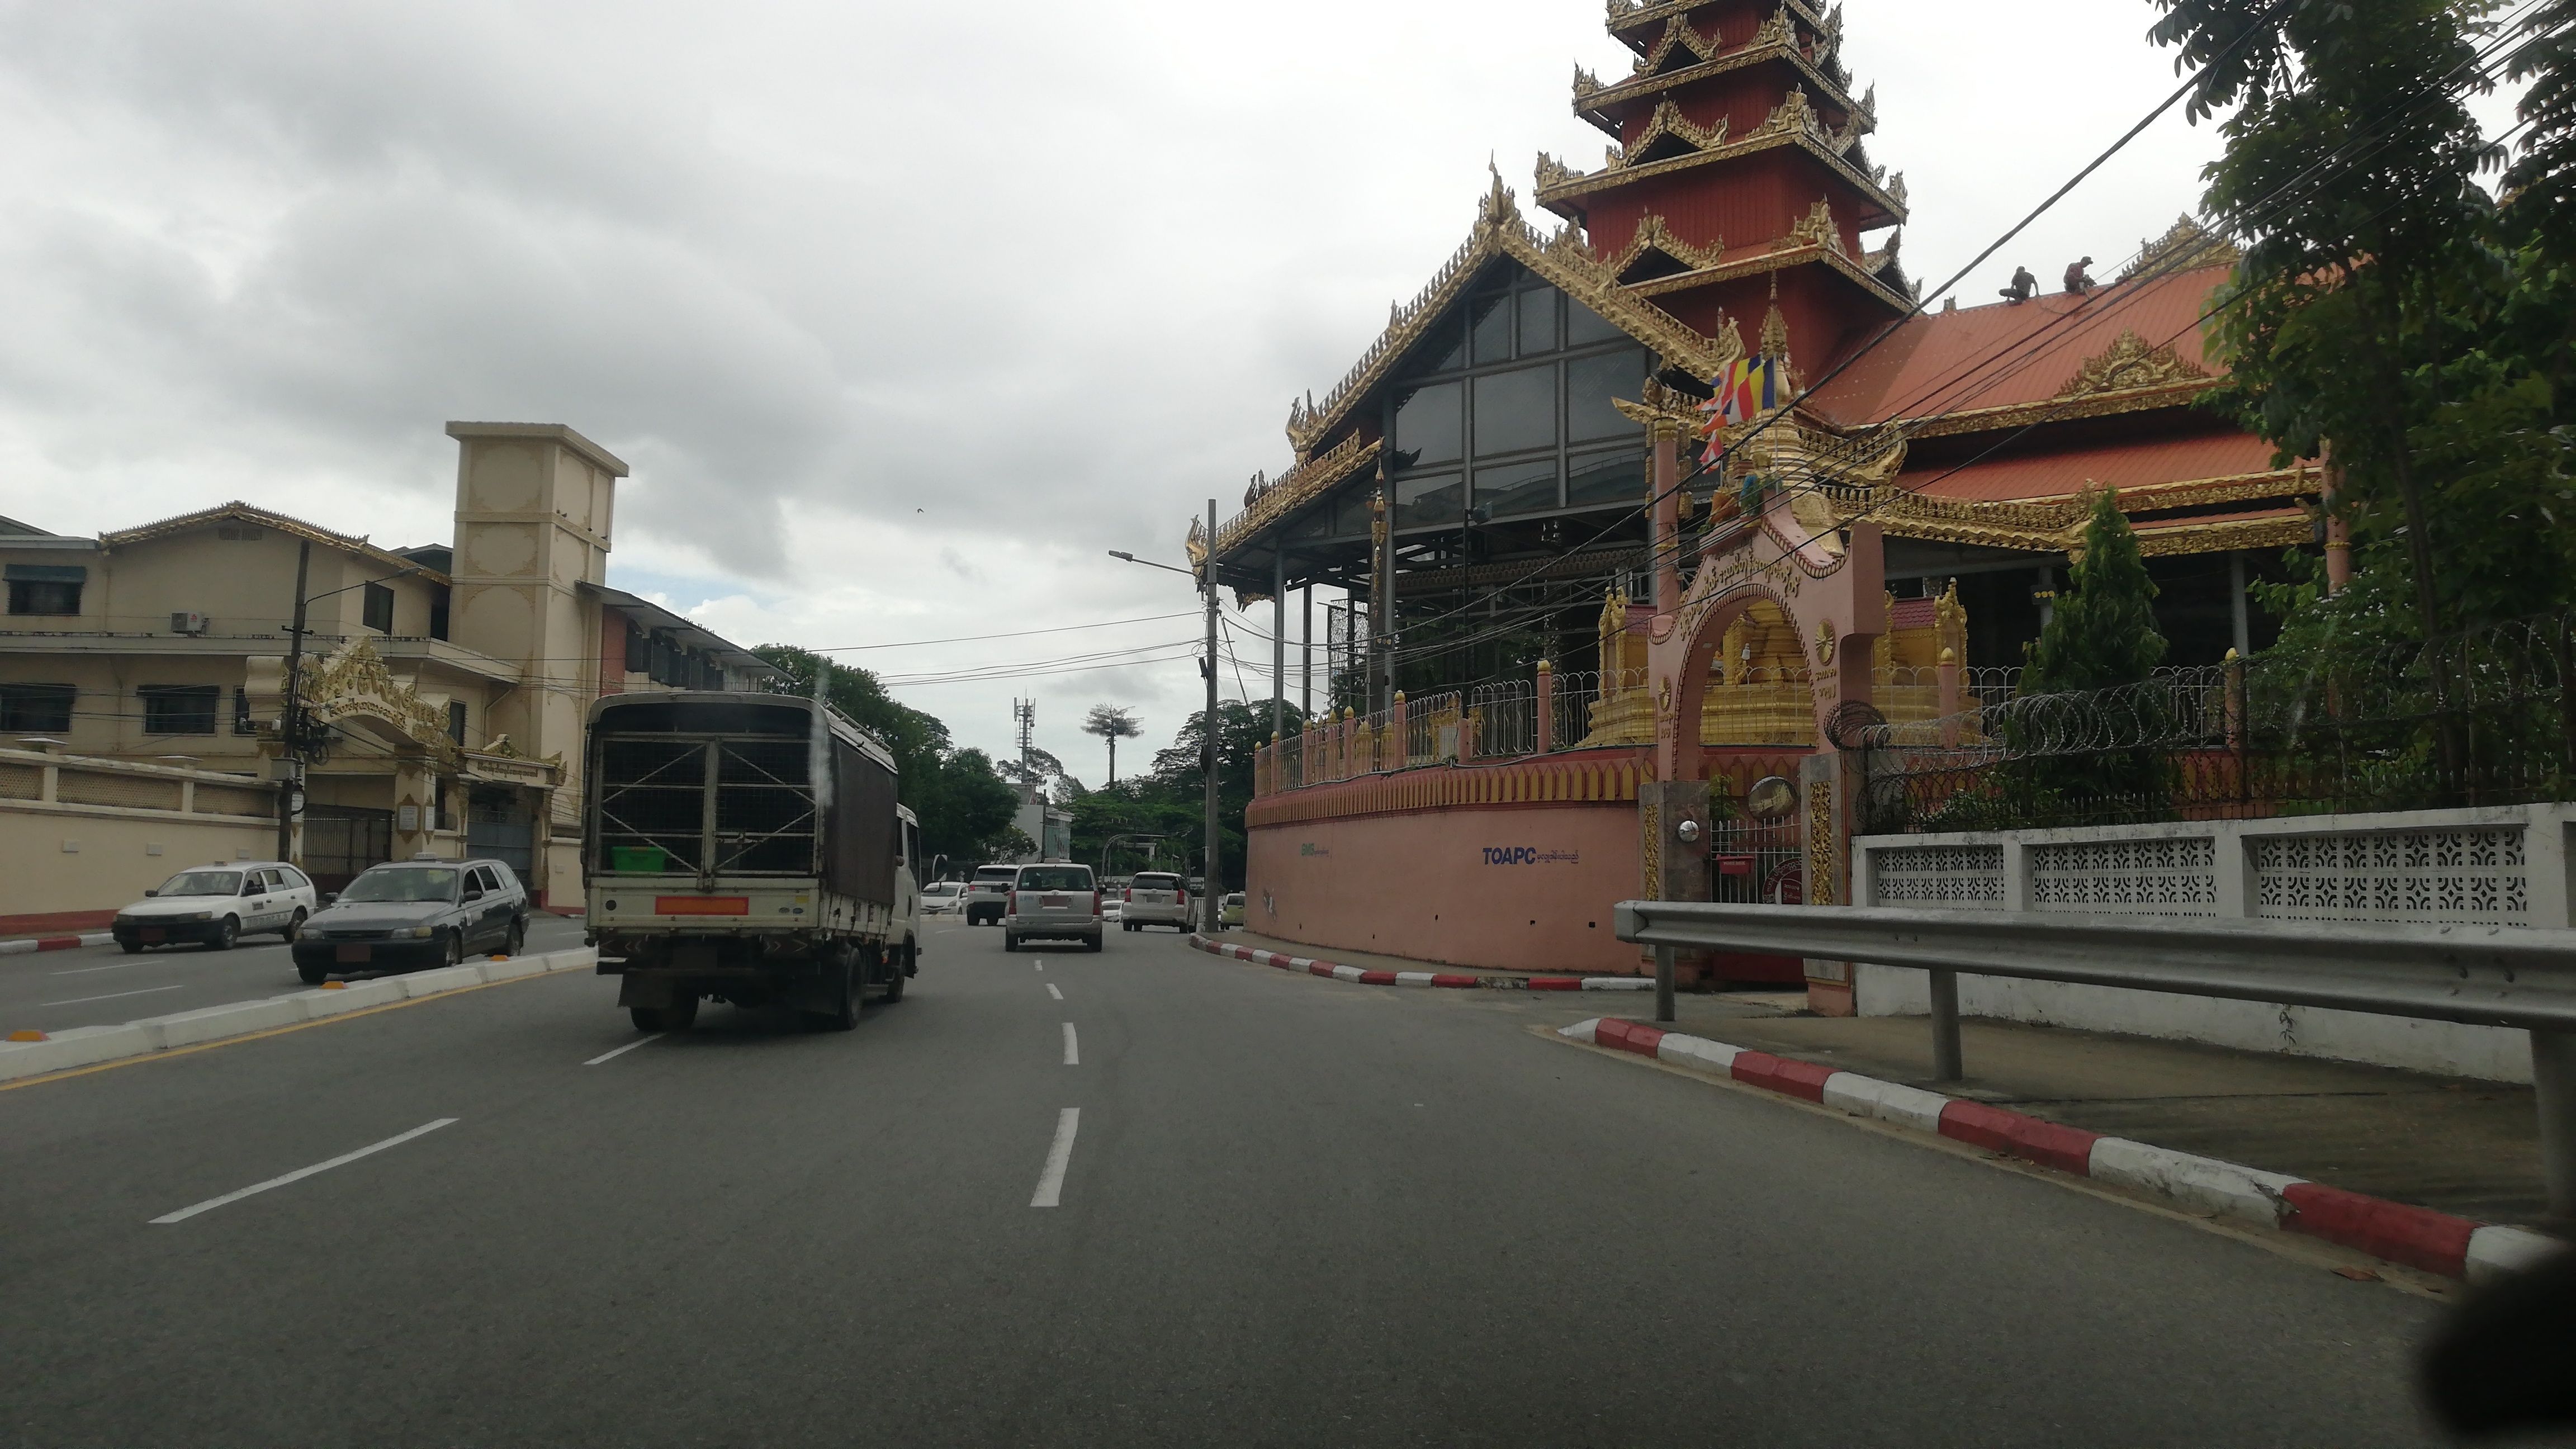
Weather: cloudy
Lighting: day
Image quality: good
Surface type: driving surface
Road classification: primary, secondary
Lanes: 3
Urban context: urban centre
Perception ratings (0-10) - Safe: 7.48, Lively: 8.26, Beautiful: 3.21, Boring: 7.51, Depressing: 1.68, Wealthy: 5.36